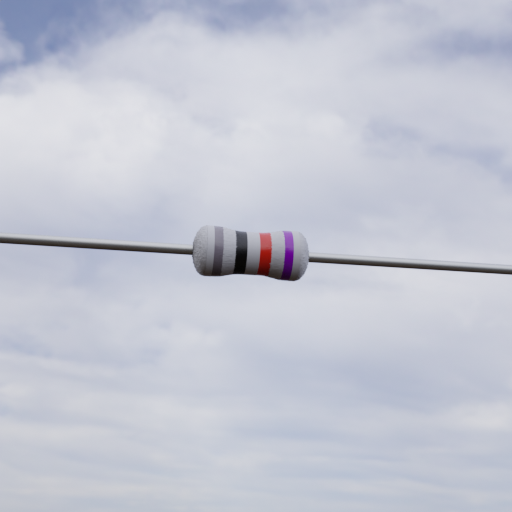
Resistor colour bands (in order): gray, black, red, violet